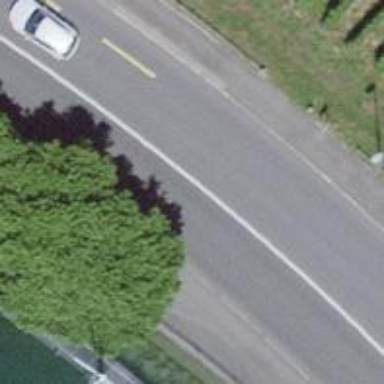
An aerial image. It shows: Secondary road with asphalt surface.